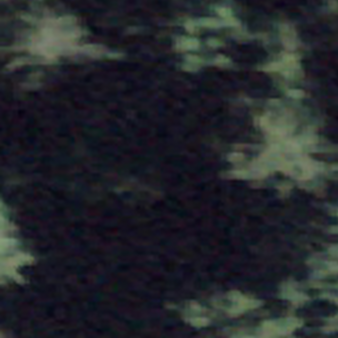
Label: other